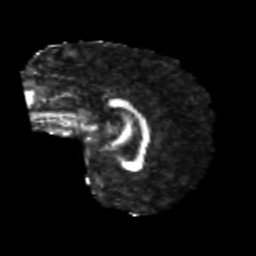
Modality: FA
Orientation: sagittal
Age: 25
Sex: male
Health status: healthy
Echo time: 0.074 s